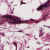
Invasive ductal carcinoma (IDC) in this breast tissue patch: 0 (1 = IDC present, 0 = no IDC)